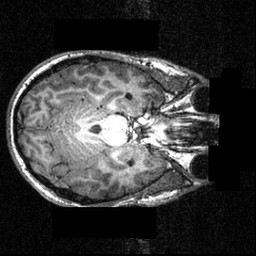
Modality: T1w
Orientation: axial
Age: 21
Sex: male
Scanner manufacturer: siemens
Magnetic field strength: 3.951 T
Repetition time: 1.5 s
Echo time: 0.00335 s